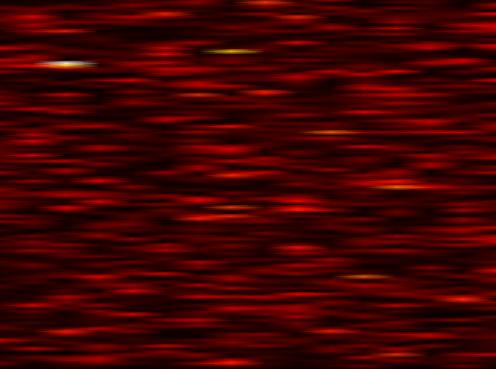
Label: FBMC